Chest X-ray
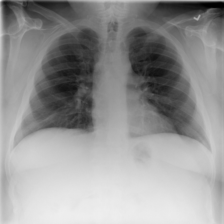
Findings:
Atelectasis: negative
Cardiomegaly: negative
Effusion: negative
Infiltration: negative
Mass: negative
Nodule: negative
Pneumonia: negative
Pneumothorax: negative
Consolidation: negative
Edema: negative
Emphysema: negative
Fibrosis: negative
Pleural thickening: negative
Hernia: negative